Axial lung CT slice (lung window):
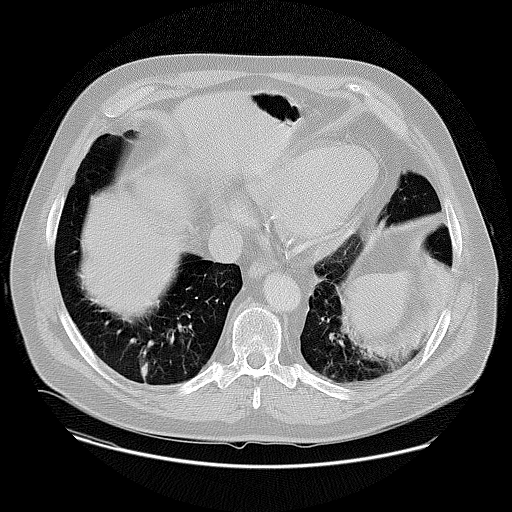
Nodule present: no